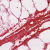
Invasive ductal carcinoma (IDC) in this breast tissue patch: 0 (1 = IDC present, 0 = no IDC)